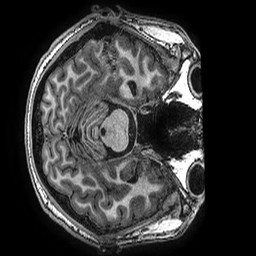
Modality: T1w
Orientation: axial
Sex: male
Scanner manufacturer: ge
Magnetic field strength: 3 T
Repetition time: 0.00766 s
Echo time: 0.003476 s